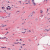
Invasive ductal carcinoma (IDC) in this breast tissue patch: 1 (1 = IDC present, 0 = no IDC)